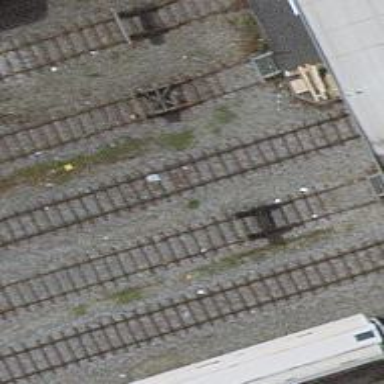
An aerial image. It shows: Railway buffer stop.